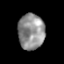
Tissue: prostate
Cell type: T cells
Senescence score: 0.2841
Nuclear area (px): 924
Mean DAPI intensity: 143.701